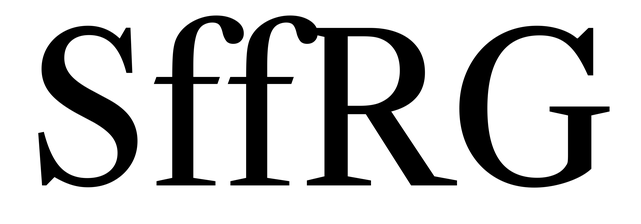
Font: LibreCaslonText_Regular